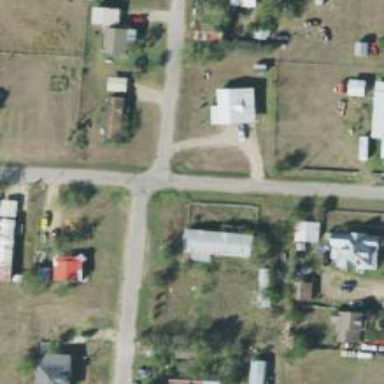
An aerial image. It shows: Road with stop sign.